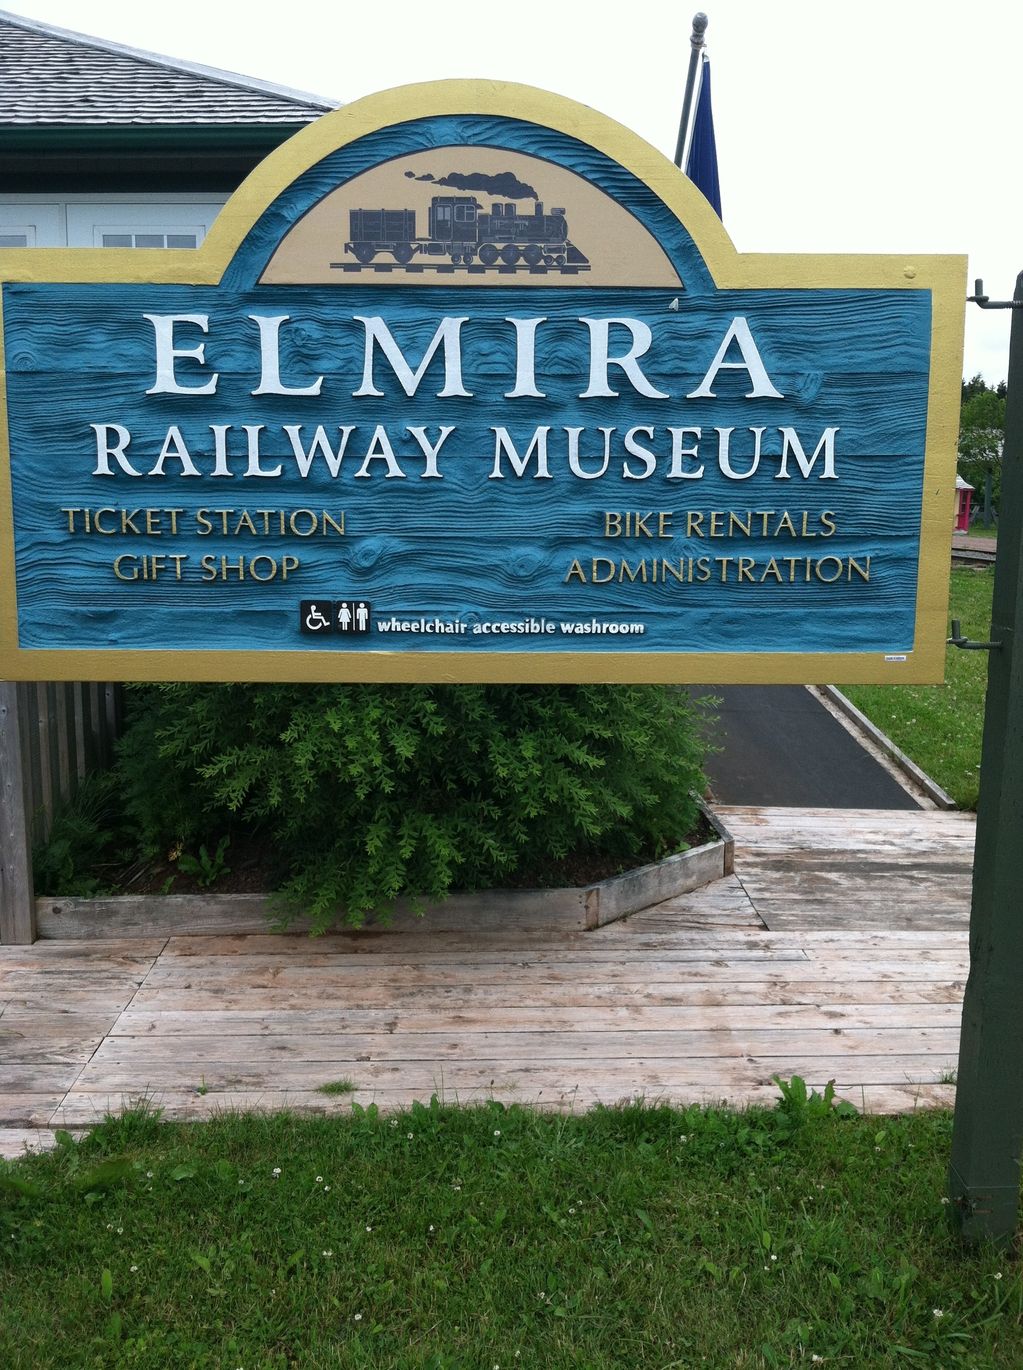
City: charlottetown